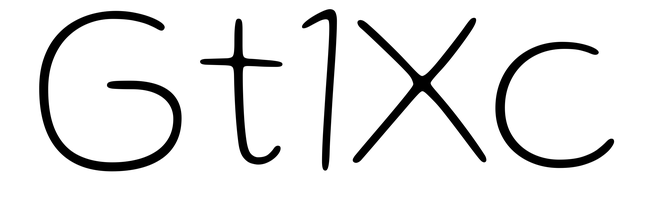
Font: Gluten_Thin